Aerial crown-view tile of a tropical tree (Barro Colorado Island, Panama), acquired 20250915:
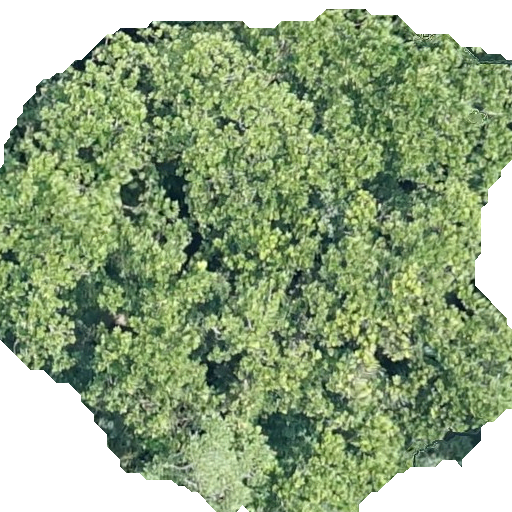
Species: Anacardium excelsum
GBIF accepted scientific name: Anacardium excelsum
Crown area: 319.587 m²